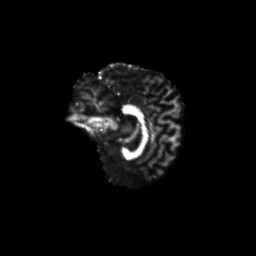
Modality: FA
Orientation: sagittal
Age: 42
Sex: female
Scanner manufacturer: siemens
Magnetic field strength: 3 T
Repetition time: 8.6 s
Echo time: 0.095 s